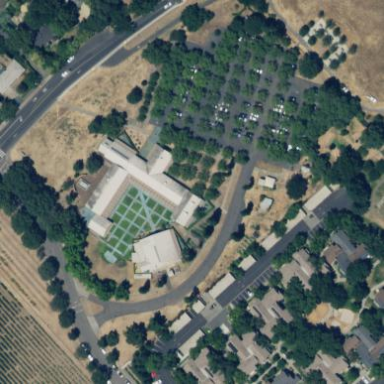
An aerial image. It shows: School.